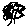
Label: tree